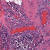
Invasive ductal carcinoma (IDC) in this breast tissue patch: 0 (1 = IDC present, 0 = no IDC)